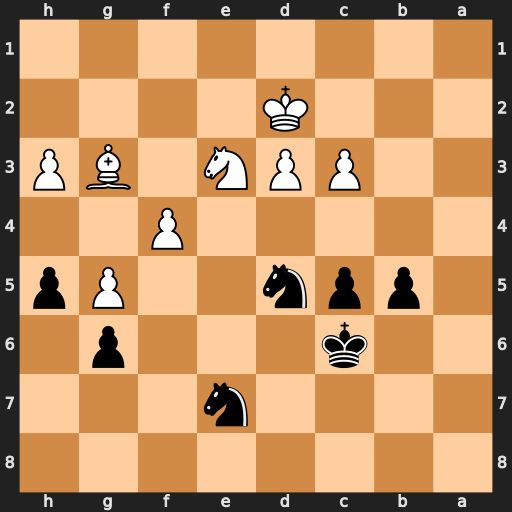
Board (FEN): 8/4n3/2k3p1/1ppn2Pp/5P2/2PPN1BP/3K4/8
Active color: b
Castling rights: -
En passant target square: -
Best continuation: Nxe3 Kxe3 Nf5+ Kf3 Nxg3 Kxg3 b4 f5 Kd7